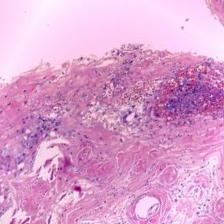
Diagnosis: OSCC